高一 · 度量几何学
如图所示的四个容器高度都相同. 将水从容器顶部一个孔中以相同的速度注入其中, 注满为止. 用下面对应的图象显示该容器中水面的高度 $h$ 和时间 $t$ 之间的关系, 其中不正确的是 ( )

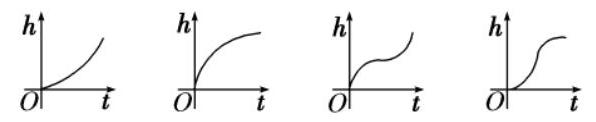
A. 1 个
B. 2 个
C. 3 个
D. 4 个
答案: A
解析: 对于第一幅图, 水面的高度 $h$ 的增加应是均句的, 因此不正确，其他均正确，选 A.